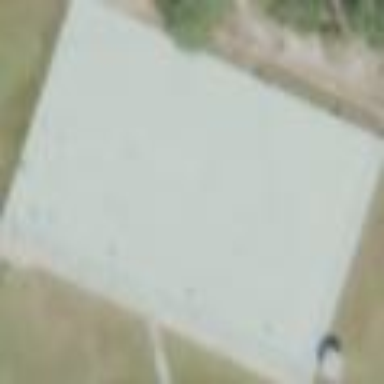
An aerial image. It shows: Tennis court on the leisure land pitch.